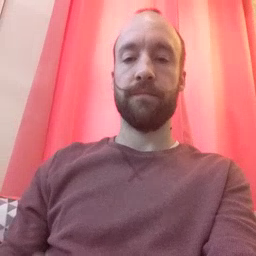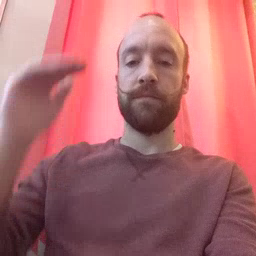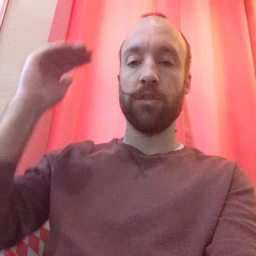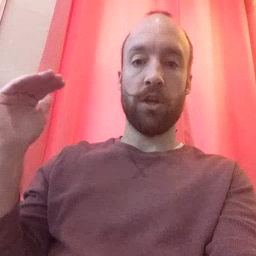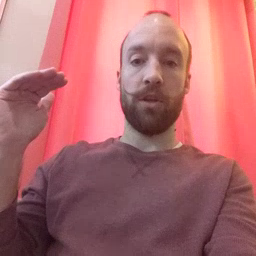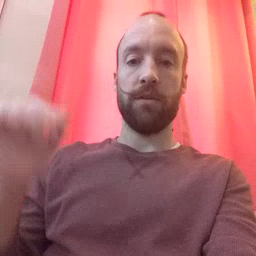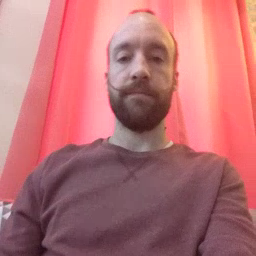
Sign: child